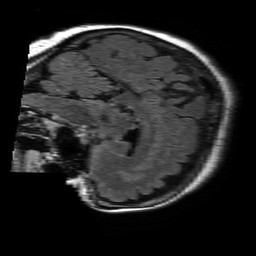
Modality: FLAIR
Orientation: sagittal
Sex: female
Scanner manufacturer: philips
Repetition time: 11 s
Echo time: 0.125 s